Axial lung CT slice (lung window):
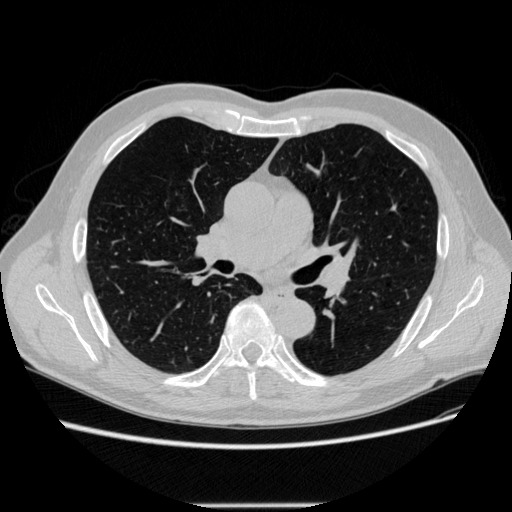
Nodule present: no